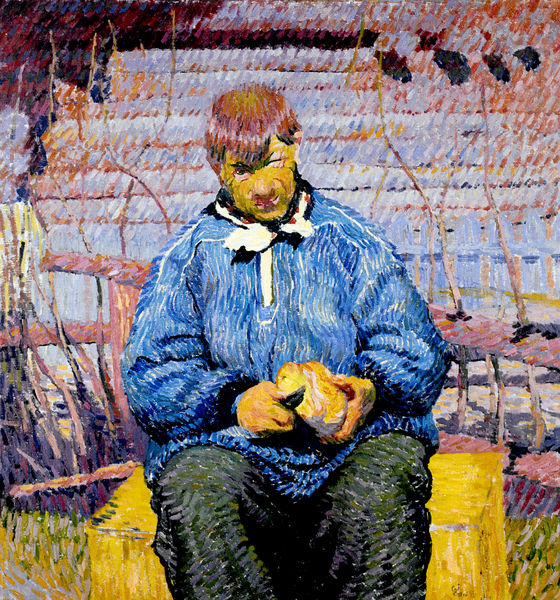
Titel: Il Pane, Das Brot (Bildnis Giovanin da Vöja)
Künstler: Giovanni Giacometti
Standort: Basel
Institution: Kunstmuseum
Schlagwörter: baum, blau, gemälde, hand, mann, schatten, weiß, bäume, gelb, grün, sitzen, äste, braun, bunt, finger, frankreich, frisur, grau, haar, hell, hintergrund, holz, licht, mund, nase, ohr, orange, schwarz, türkis, blick, gras, haus, rot, tuch, wiese, zaun, malerei, schleife, hemd, hose, jacke, wand, arme, augen, falten, gesicht, inkarnat, kragen, mensch, messer, weit, ärmel, bildnis, holland, portrait, porträt, schauen, öl, birken, feld, norden, schilf, zweige, pastos, sonne, sträucher, boden, auge, gold, haare, en face, frontal, lippen, ohren, rosa, scheitel, schultern, pony, garten, beine, farbig, sitz, modern, mauer, farbe, lila, violett, linien, gartenzaun, herbst, hof, winter, van gogh, bank, hocker, leiter, seemann, stämme, treppe, blue, chair, hands, red, stairs, steps, white, essen, bench, black, duktus, face, gray, green, hair, nose, painting, seated, sitting, yellow, halstuch, sitzt, pink, brot, brown, schoß, fliege, striche, bauer, linie, clown, kittel, kiste, verschwommen, wood, hubi, männlich, sad, schneiden, apple, food, fruit, man, hunger, head, water, sun, trees, boy, eyes, imressionismus, balu, brotlaib, grass, light, texture, color, impressionism, purple, mouth, scarf, pullover, birds, lade, schnitzen, fence, happy, fountain, fauvismus, pants, box, lines, yello, branches, fingers, brushstrokes, lips, rough, colour, eat, forehead, brut, stizend, strokes, felljacke, vines, hay, blauw, knollennase, nach van gogh, knife, kartoffelscháler, kartoffelschäler, kniepen, kochtopffrisur, schäl, seemannoulli, seemannspulli, kartoffel schälen, bread, schnitzend, string, ibunt, gloomy, l, broot, cutting, carve, pruple, tone, sweater, cyan, frock, solemn, pans, potato, swuint, riblue, ]blue, cringing, immpressionist